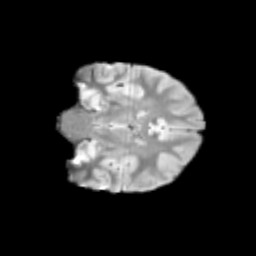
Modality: T2w
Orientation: coronal
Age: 11
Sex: male
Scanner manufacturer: siemens
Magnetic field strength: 3 T
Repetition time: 3.8 s
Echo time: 0.07 s